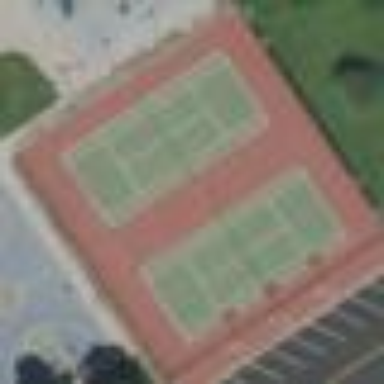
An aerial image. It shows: Tennis court on pitch designated for leisure land.